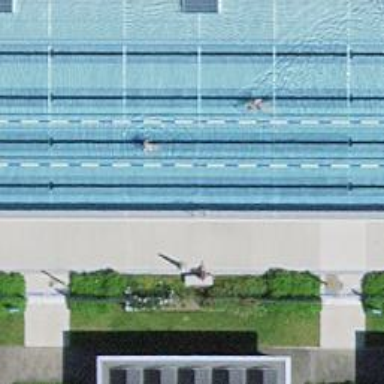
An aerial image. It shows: Swimming pool located in leisure land.